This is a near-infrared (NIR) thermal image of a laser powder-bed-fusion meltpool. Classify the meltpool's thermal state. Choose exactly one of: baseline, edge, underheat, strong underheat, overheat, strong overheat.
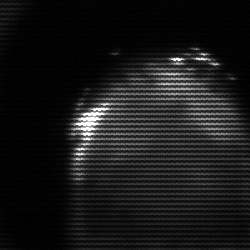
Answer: edge